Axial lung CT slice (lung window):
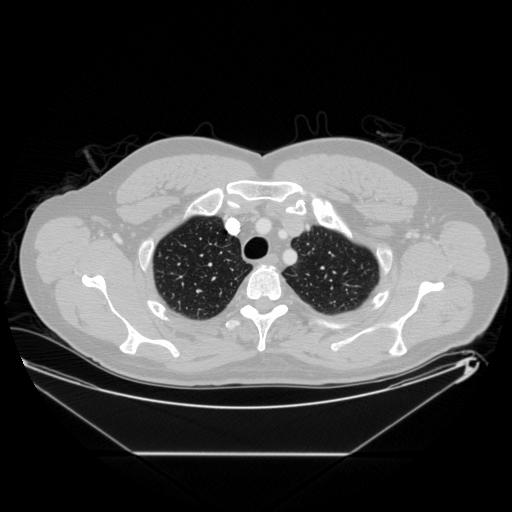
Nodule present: no